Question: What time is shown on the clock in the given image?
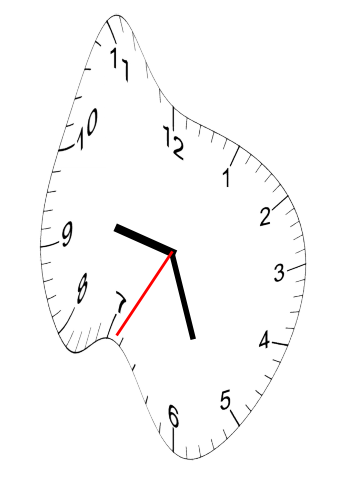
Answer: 09:26:35